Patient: sex M, age 31
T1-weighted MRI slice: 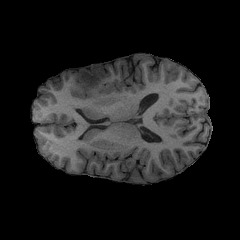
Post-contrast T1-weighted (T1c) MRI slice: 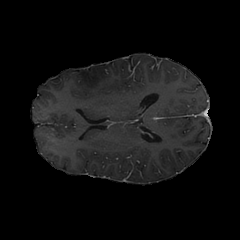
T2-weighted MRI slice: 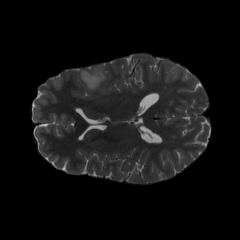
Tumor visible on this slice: yes
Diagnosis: Astrocytoma, IDH-mutant
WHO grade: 2